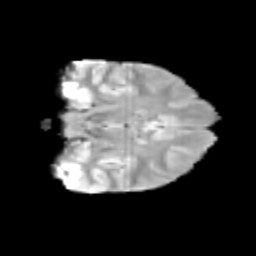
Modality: T2w
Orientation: coronal
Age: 12
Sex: female
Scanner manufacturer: siemens
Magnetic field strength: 3 T
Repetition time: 3.8 s
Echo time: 0.07 s